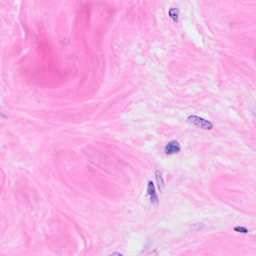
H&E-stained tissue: Breast